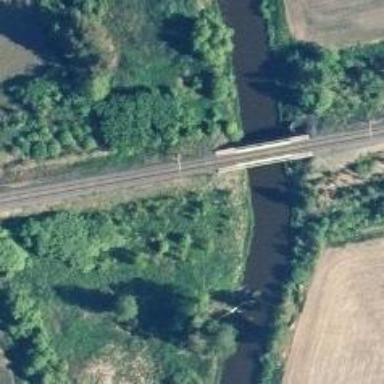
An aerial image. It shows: Bridge used by trains with continuous electrified contact lines.